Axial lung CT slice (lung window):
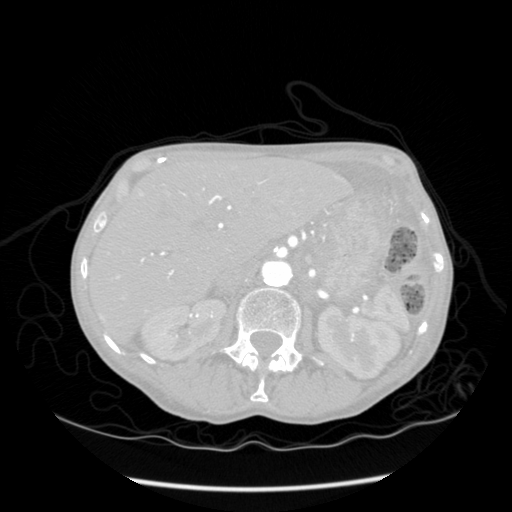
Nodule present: no